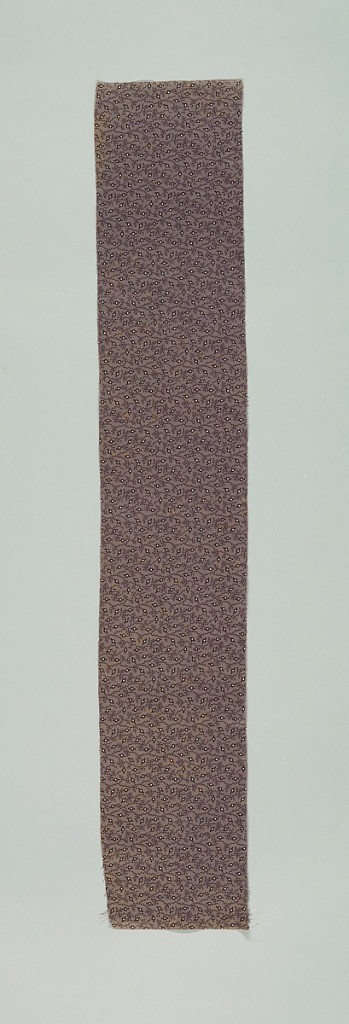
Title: Textile
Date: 1870–80
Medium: cotton Technique: roller printed on plain weave
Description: Black and purple on a white ground in an allover pattern of tiny black sprigs and black and white dots on a purple ground.